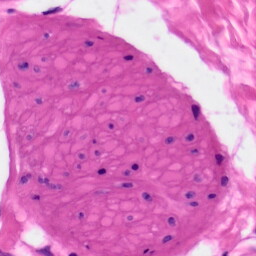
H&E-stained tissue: Skin